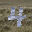
Label: 4